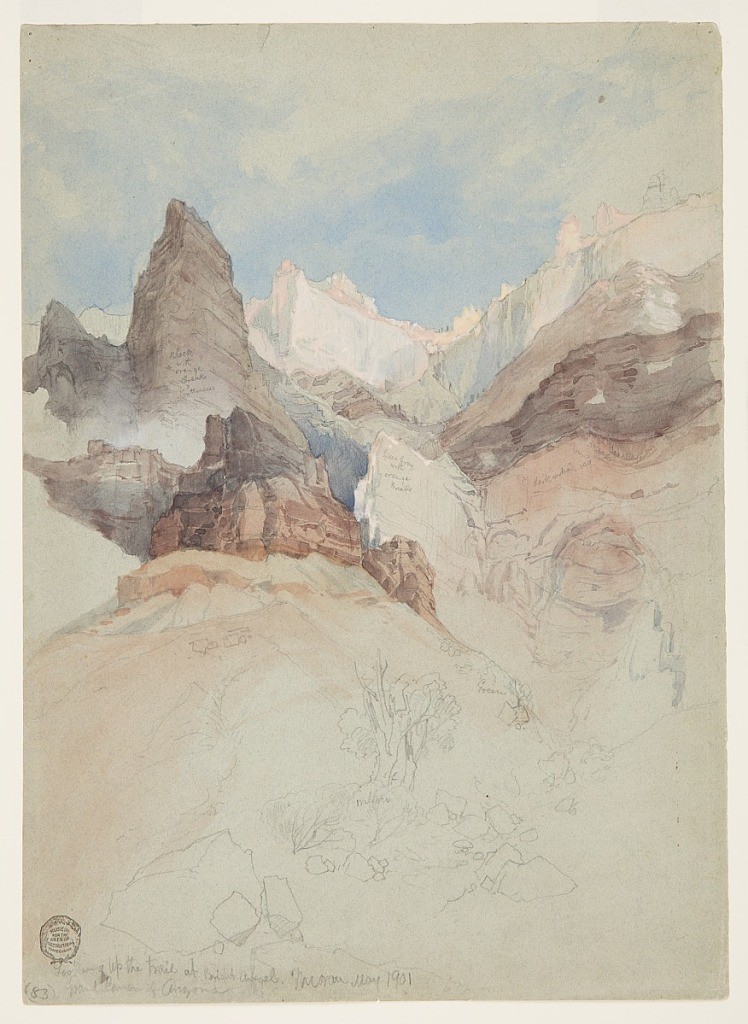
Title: Looking up the Trail at Bright Angel, Grand Canyon, Arizona
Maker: Thomas Moran, American, b. Britain, 1837–1926
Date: May 1901
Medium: Recto: Brush and watercolor, graphite on blue-green wove paper Verso: Graphite on blue-green wove paper
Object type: Drawing
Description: Vertical view up a gorge from the bottom of a canyon.
Verso: Graphite study of a mountain range (Acoma pueblo, New Mexico).